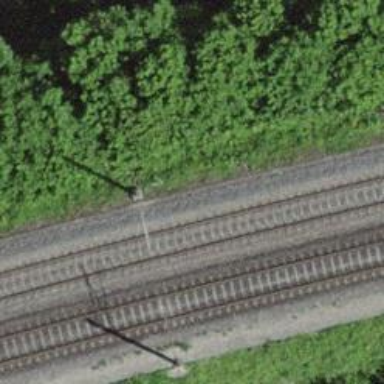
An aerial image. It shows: Single railway track with electrification through contact line.